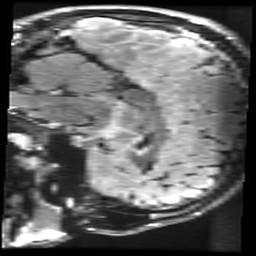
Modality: FLAIR
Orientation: sagittal
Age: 19
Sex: male
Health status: healthy
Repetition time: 12 s
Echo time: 0.09782 s